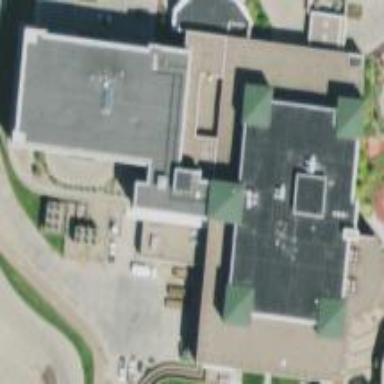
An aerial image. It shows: Hospital building.